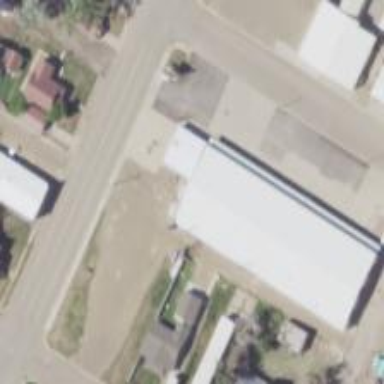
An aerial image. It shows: Convenience shop.